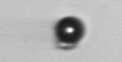
Label: bead